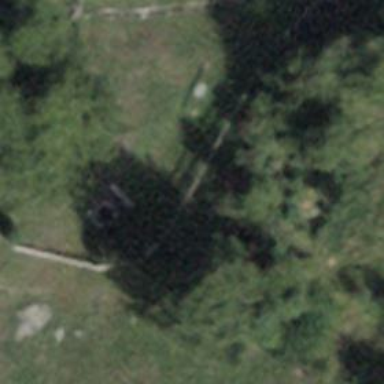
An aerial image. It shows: Picnic table located in leisure land area.